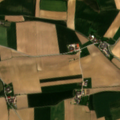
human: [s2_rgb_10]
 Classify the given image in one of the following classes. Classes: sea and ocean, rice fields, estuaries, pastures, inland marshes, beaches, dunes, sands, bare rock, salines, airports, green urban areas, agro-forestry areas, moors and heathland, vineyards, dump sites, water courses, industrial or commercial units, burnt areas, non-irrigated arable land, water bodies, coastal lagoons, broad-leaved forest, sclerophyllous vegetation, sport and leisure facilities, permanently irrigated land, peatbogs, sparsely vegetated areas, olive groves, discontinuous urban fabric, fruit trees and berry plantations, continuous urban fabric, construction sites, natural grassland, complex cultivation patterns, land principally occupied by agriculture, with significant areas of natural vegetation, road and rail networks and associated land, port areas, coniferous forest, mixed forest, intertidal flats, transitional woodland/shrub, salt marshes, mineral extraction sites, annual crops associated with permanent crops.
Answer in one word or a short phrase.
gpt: non-irrigated arable land, complex cultivation patterns